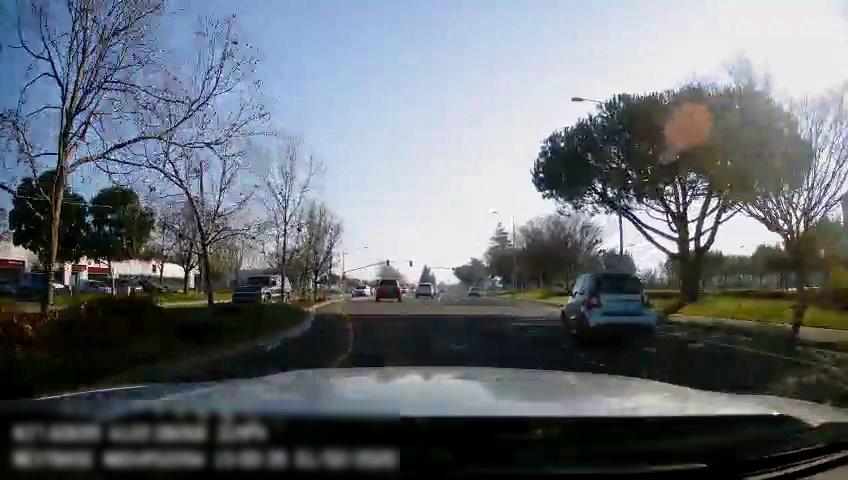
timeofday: Day
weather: Sunny
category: Drivable Space
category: Vehicles | SUV
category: Vehicles | SUV
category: Vehicles | SUV
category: Vehicles | SUV
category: Vehicles | Car
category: Lanes | Alternate Lane
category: Lanes | Alternate Lane